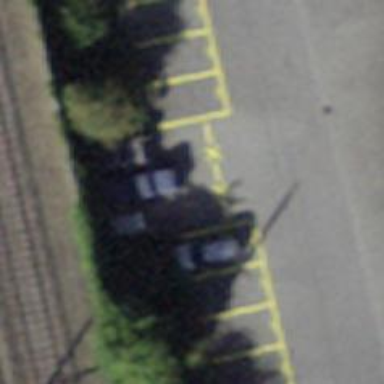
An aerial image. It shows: Recycling container at amenity designated for recycling.